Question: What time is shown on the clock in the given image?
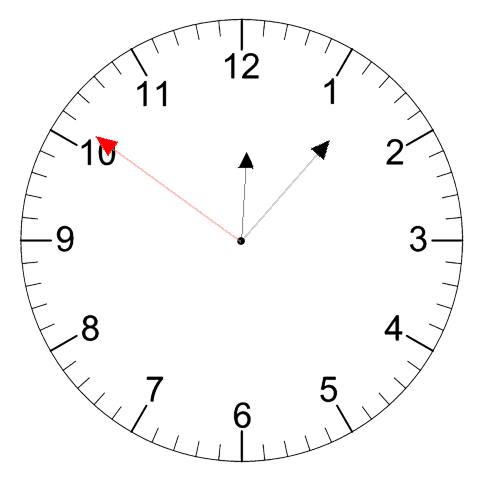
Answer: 12:06:51